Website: bh-photo
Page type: customer-info-address
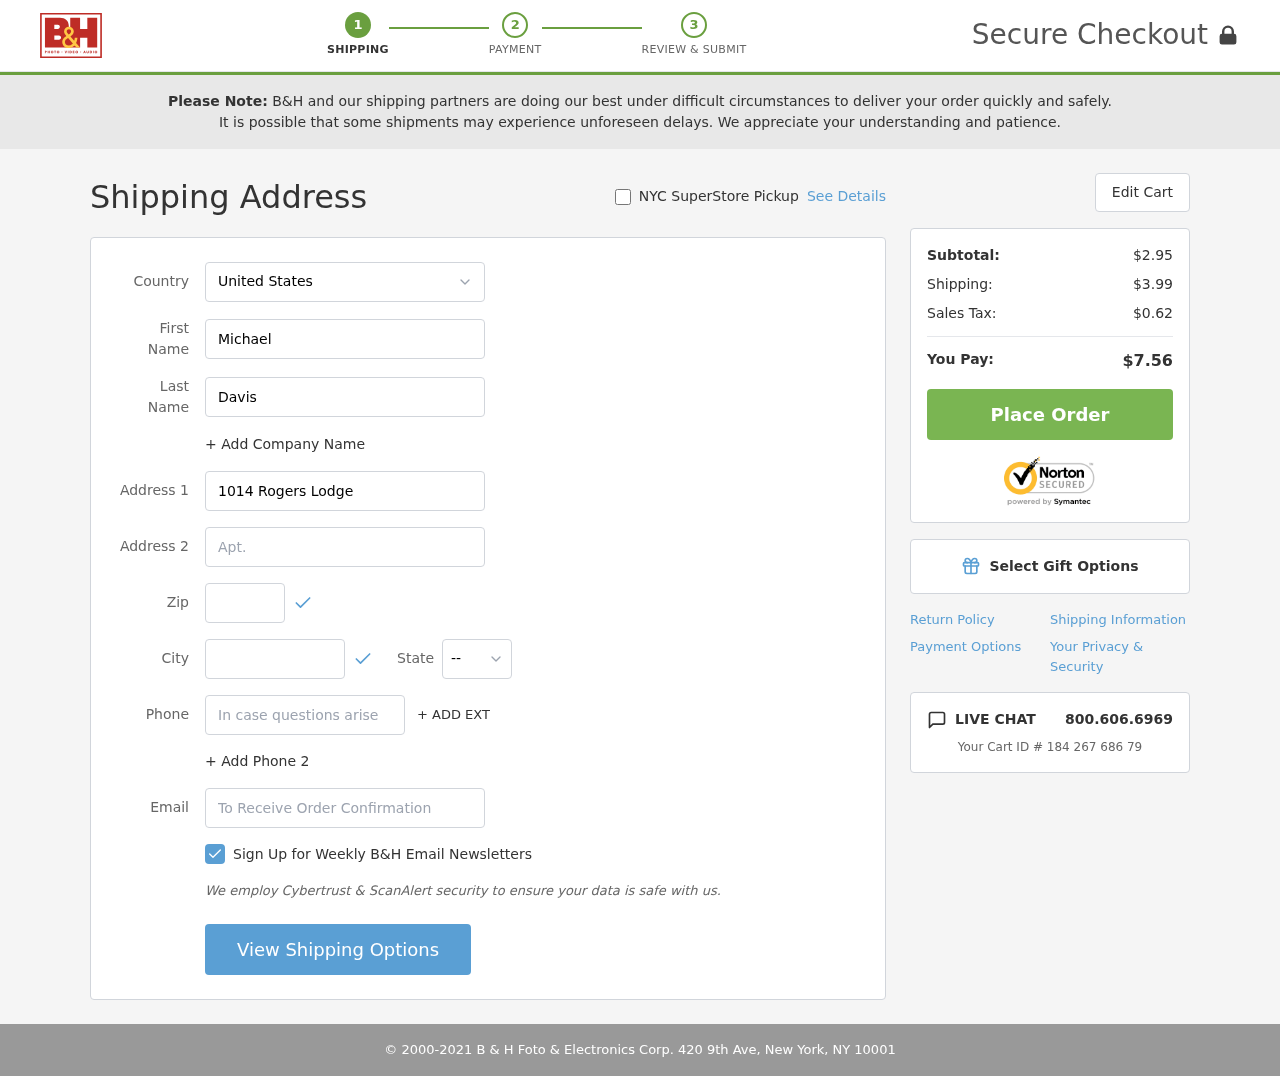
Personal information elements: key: PII_CITY
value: New Elizabethberg
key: PII_COUNTRY
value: United States
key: PII_EMAIL
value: michael.davis@gmail.com
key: PII_FIRSTNAME
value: Michael
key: PII_LASTNAME
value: Davis
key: PII_PHONE
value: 5139827659
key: PII_POSTCODE
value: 41703
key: PII_STATE_ABBR
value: LA
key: PII_STREET
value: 1014 Rogers Lodge
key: PII_STREET2
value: Apt. 362
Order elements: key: ORDER_SUBTOTAL
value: $2.95
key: ORDER_SHIPPING_COST
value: $3.99
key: ORDER_TAX
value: $0.62
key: ORDER_TOTAL
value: $7.56
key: ORDER_ID
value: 184 267 686 79